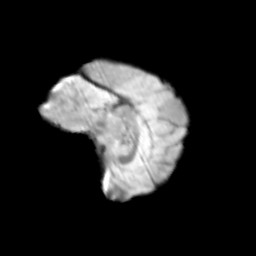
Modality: T2w
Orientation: sagittal
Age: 12
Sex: female
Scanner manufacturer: siemens
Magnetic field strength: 3 T
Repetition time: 3.8 s
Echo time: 0.07 s